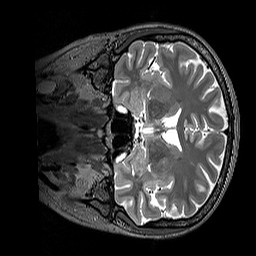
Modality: T2w
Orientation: coronal
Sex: female
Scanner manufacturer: siemens
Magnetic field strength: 3 T
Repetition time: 3.2 s
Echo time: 0.409 s